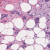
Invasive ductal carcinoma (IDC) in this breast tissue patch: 1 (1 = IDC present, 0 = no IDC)